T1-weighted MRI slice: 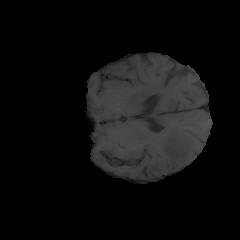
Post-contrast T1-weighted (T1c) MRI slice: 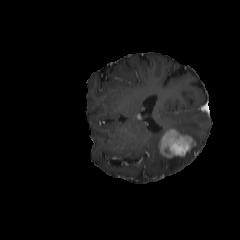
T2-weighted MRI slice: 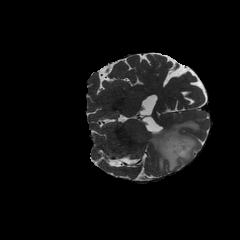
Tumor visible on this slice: yes